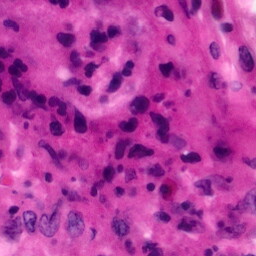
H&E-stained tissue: Pancreatic